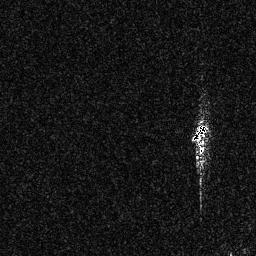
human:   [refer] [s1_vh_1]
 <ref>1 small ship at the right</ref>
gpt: <box>[[74, 47, 80, 55, 0]]</box>